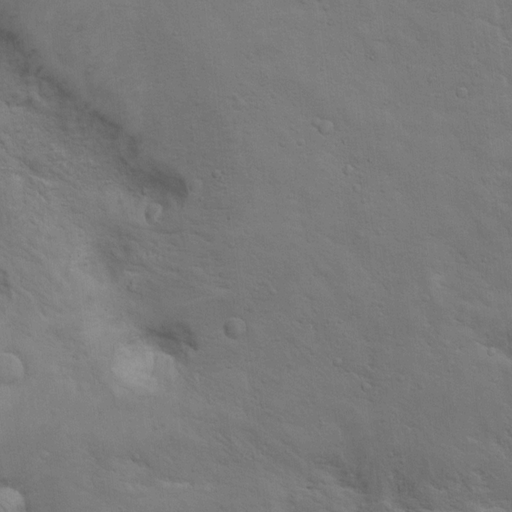
Objects detected: cone